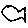
Label: fish